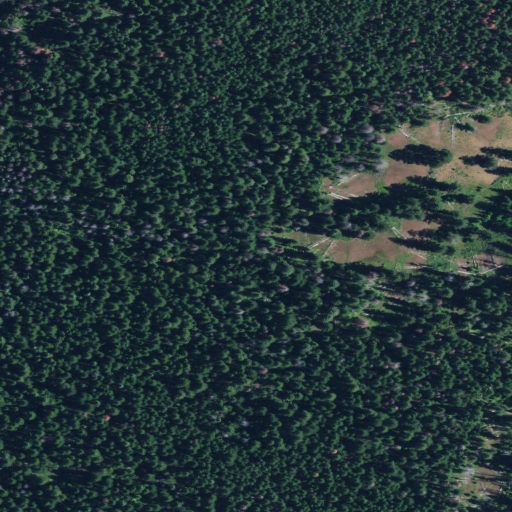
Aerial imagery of ridge(s) in Oregon named Windy Ridge containing only evergreen forest